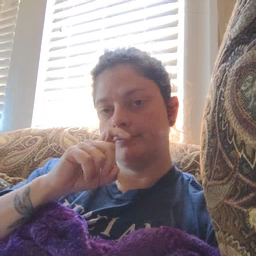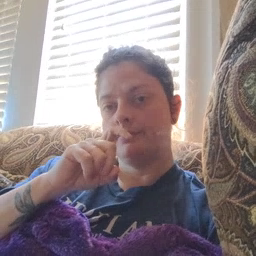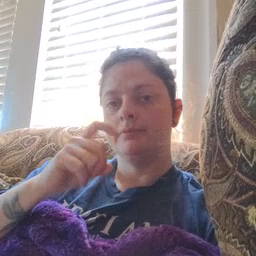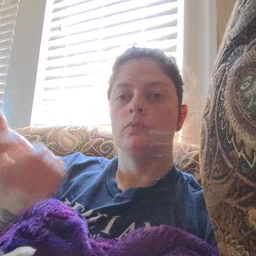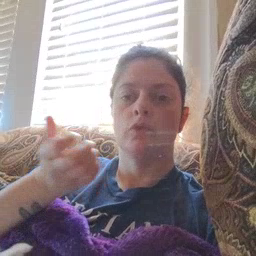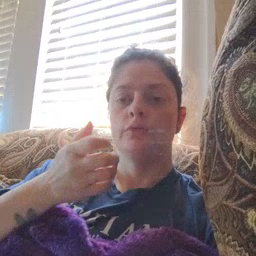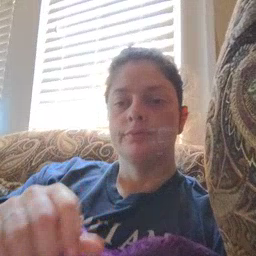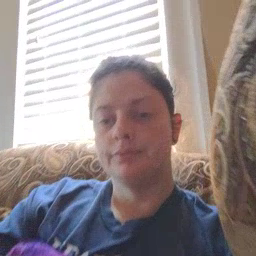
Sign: drawer